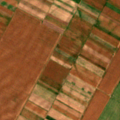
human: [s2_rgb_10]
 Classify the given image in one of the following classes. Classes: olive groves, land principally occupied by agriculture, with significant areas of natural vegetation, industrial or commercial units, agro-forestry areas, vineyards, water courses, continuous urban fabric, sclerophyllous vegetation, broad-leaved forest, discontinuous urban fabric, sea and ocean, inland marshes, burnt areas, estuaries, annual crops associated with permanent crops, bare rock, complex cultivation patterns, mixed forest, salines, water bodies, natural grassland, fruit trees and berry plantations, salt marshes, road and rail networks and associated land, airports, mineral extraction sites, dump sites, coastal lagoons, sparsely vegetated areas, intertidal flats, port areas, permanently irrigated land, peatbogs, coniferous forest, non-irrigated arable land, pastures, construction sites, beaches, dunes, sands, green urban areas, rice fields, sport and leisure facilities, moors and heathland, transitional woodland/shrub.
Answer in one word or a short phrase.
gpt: non-irrigated arable land